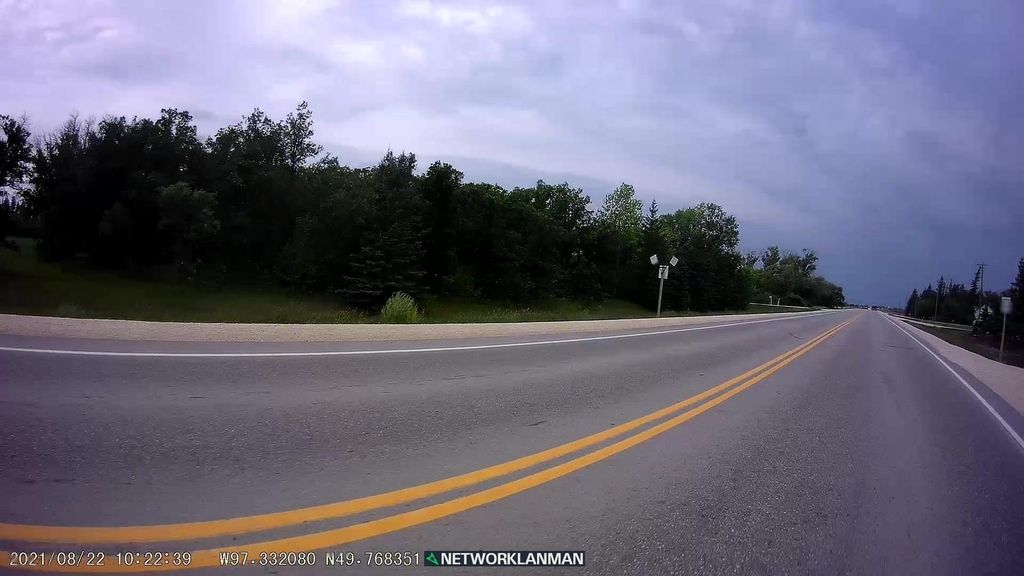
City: winnipeg